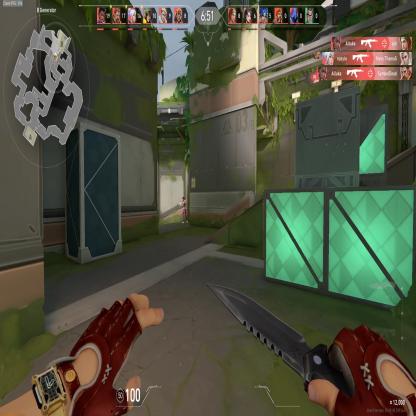
Label: enemy